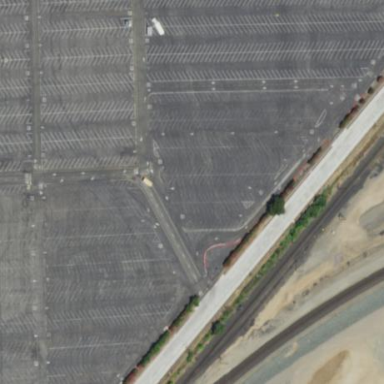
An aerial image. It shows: Parking area.